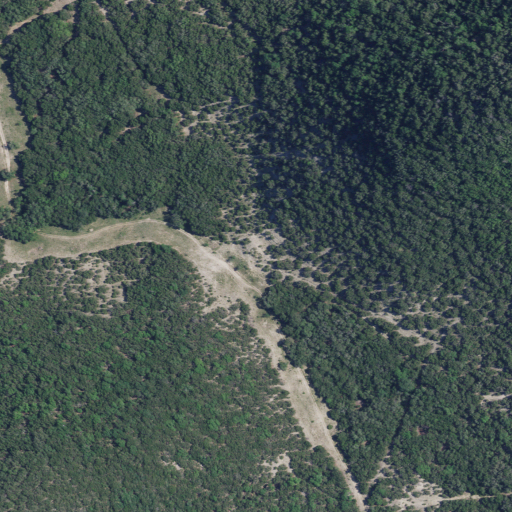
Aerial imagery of gap in Texas named Barnes Gap containing evergreen forest and shrub